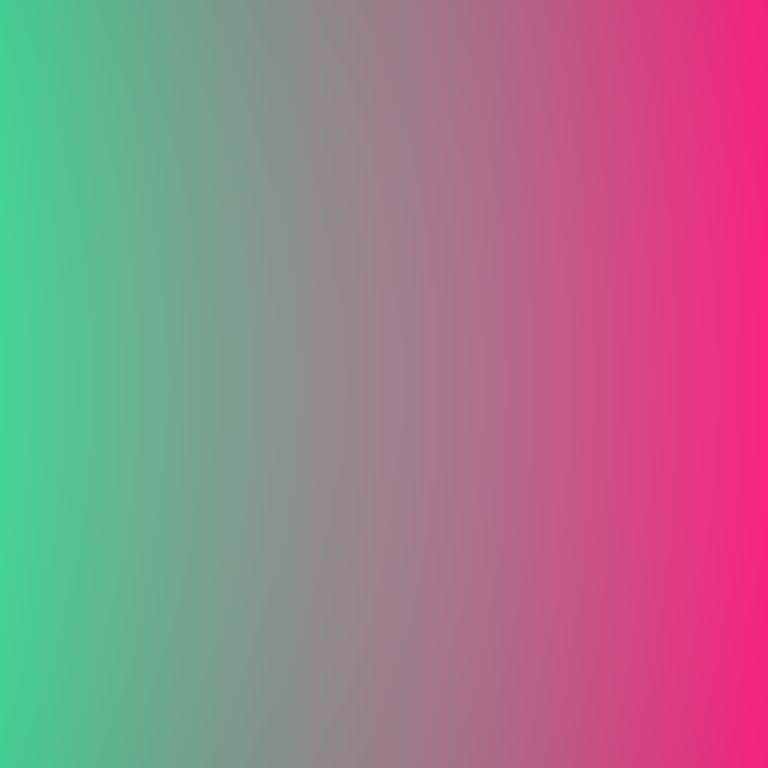
Abstract light effect, smooth gradient from vibrant green to bright pink, energetic atmosphere, soft blend, no room, no furniture, no objects.